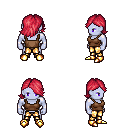
a pixel art fantasy rpg character, male body template, dark elf, purple skin, brown pirate shirt, gold greaves, ruby red swoop hairstyle, gold boots, four views (front, back, left, right), 2x2 character sprite sheet, small pixel art, hard edges, no anti-aliasing